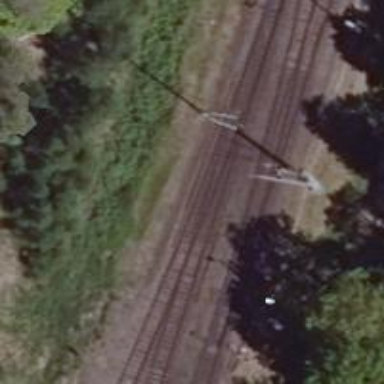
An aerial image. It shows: Railway switch with the turnout on the left side.